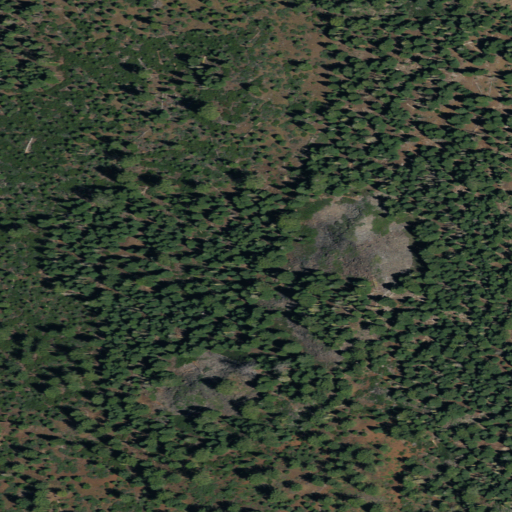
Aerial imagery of mountain in California named Ashurst Mountain containing only evergreen forest